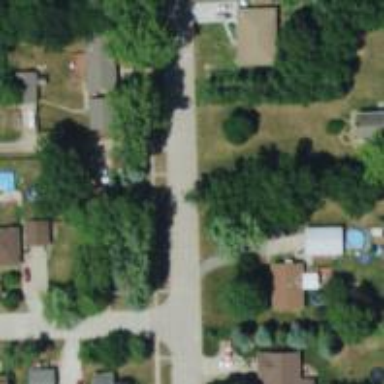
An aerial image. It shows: Residential road with sidewalk on the left side.